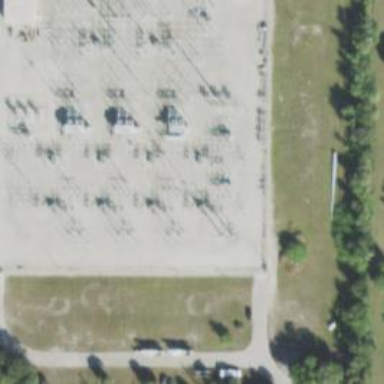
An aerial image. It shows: Switch used for power control.